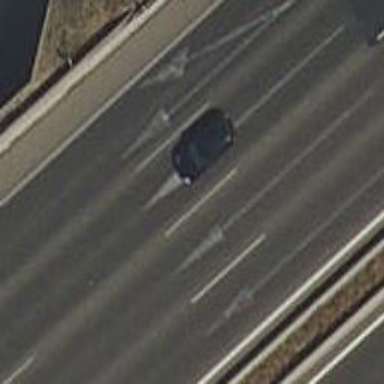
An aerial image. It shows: Asphalt motorway.